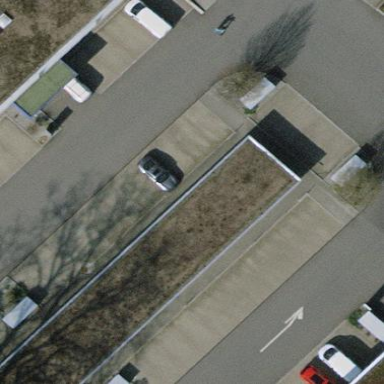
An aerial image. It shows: View of roof of building.